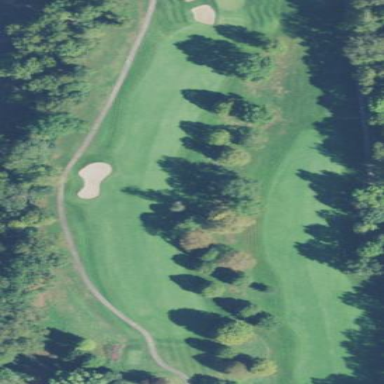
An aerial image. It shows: Grassy area designated as golf fairway.